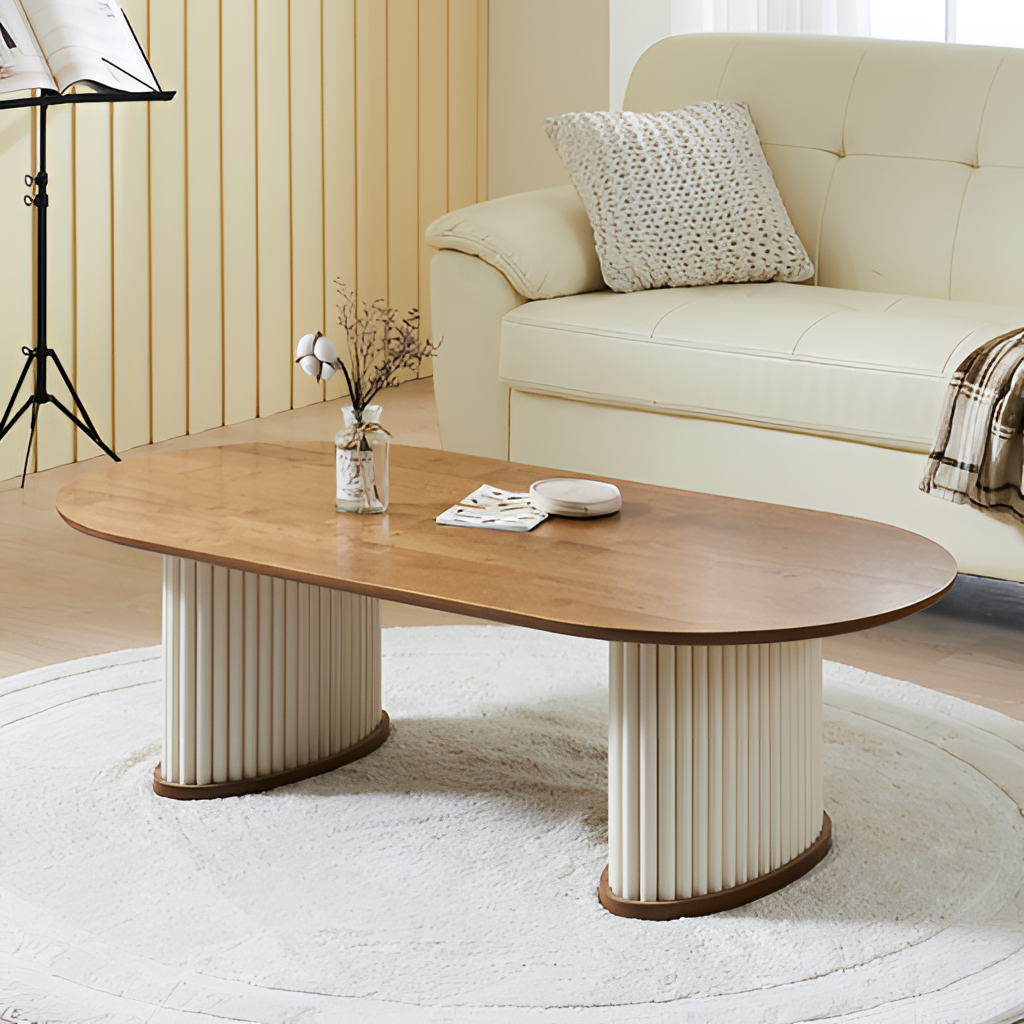
beige leather sofa, living room, modern, paint wallpaper, with vertical striped pattern, beige wood flooring, with plank pattern